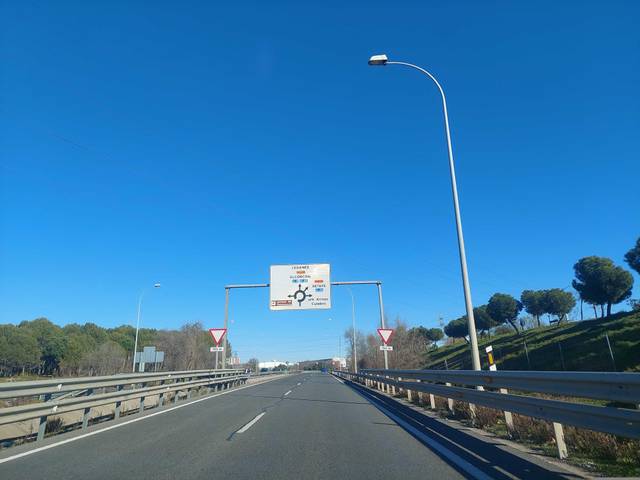
Region: Spain
Coordinates: 40.321, -3.789